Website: walmart
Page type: order-returns
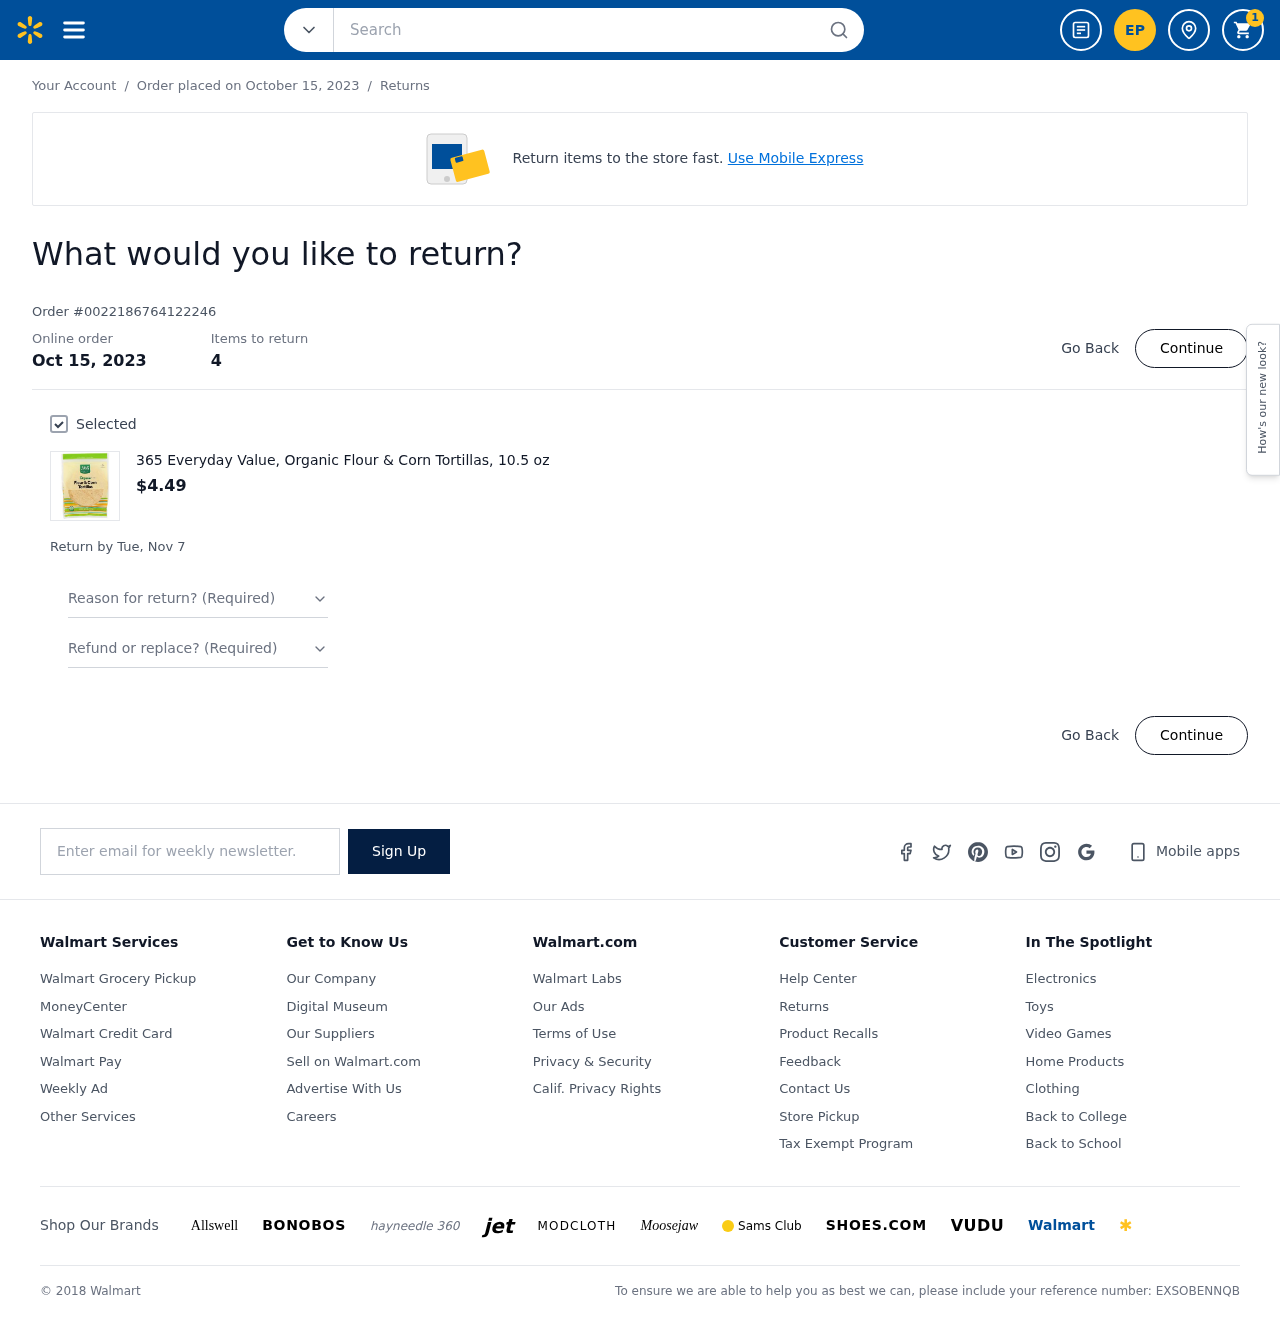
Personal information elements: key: PII_EMAIL
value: emily.phillips@yahoo.com
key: PII_INITIALS
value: EP
Product elements: key: PRODUCT1_NAME
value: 365 Everyday Value, Organic Flour & Corn Tortillas, 10.5 oz
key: PRODUCT1_PRICE
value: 4.49
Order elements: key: ORDER_NUM_ITEMS
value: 1
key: ORDER_DATE
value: Order placed on October 15, 2023
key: ORDER_DATE
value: Oct 15, 2023
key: ORDER_ID
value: Order #0022186764122246
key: ORDER_NUM_ITEMS
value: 4
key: ORDER_RETURN_BY_DATE
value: Return by Tue, Nov 7
Search elements: key: HEADER_SEARCH
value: Search